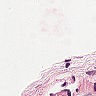
Metastatic tissue present: no